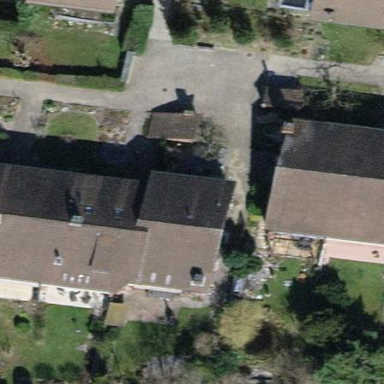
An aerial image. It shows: Building with tiled roof.